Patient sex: M
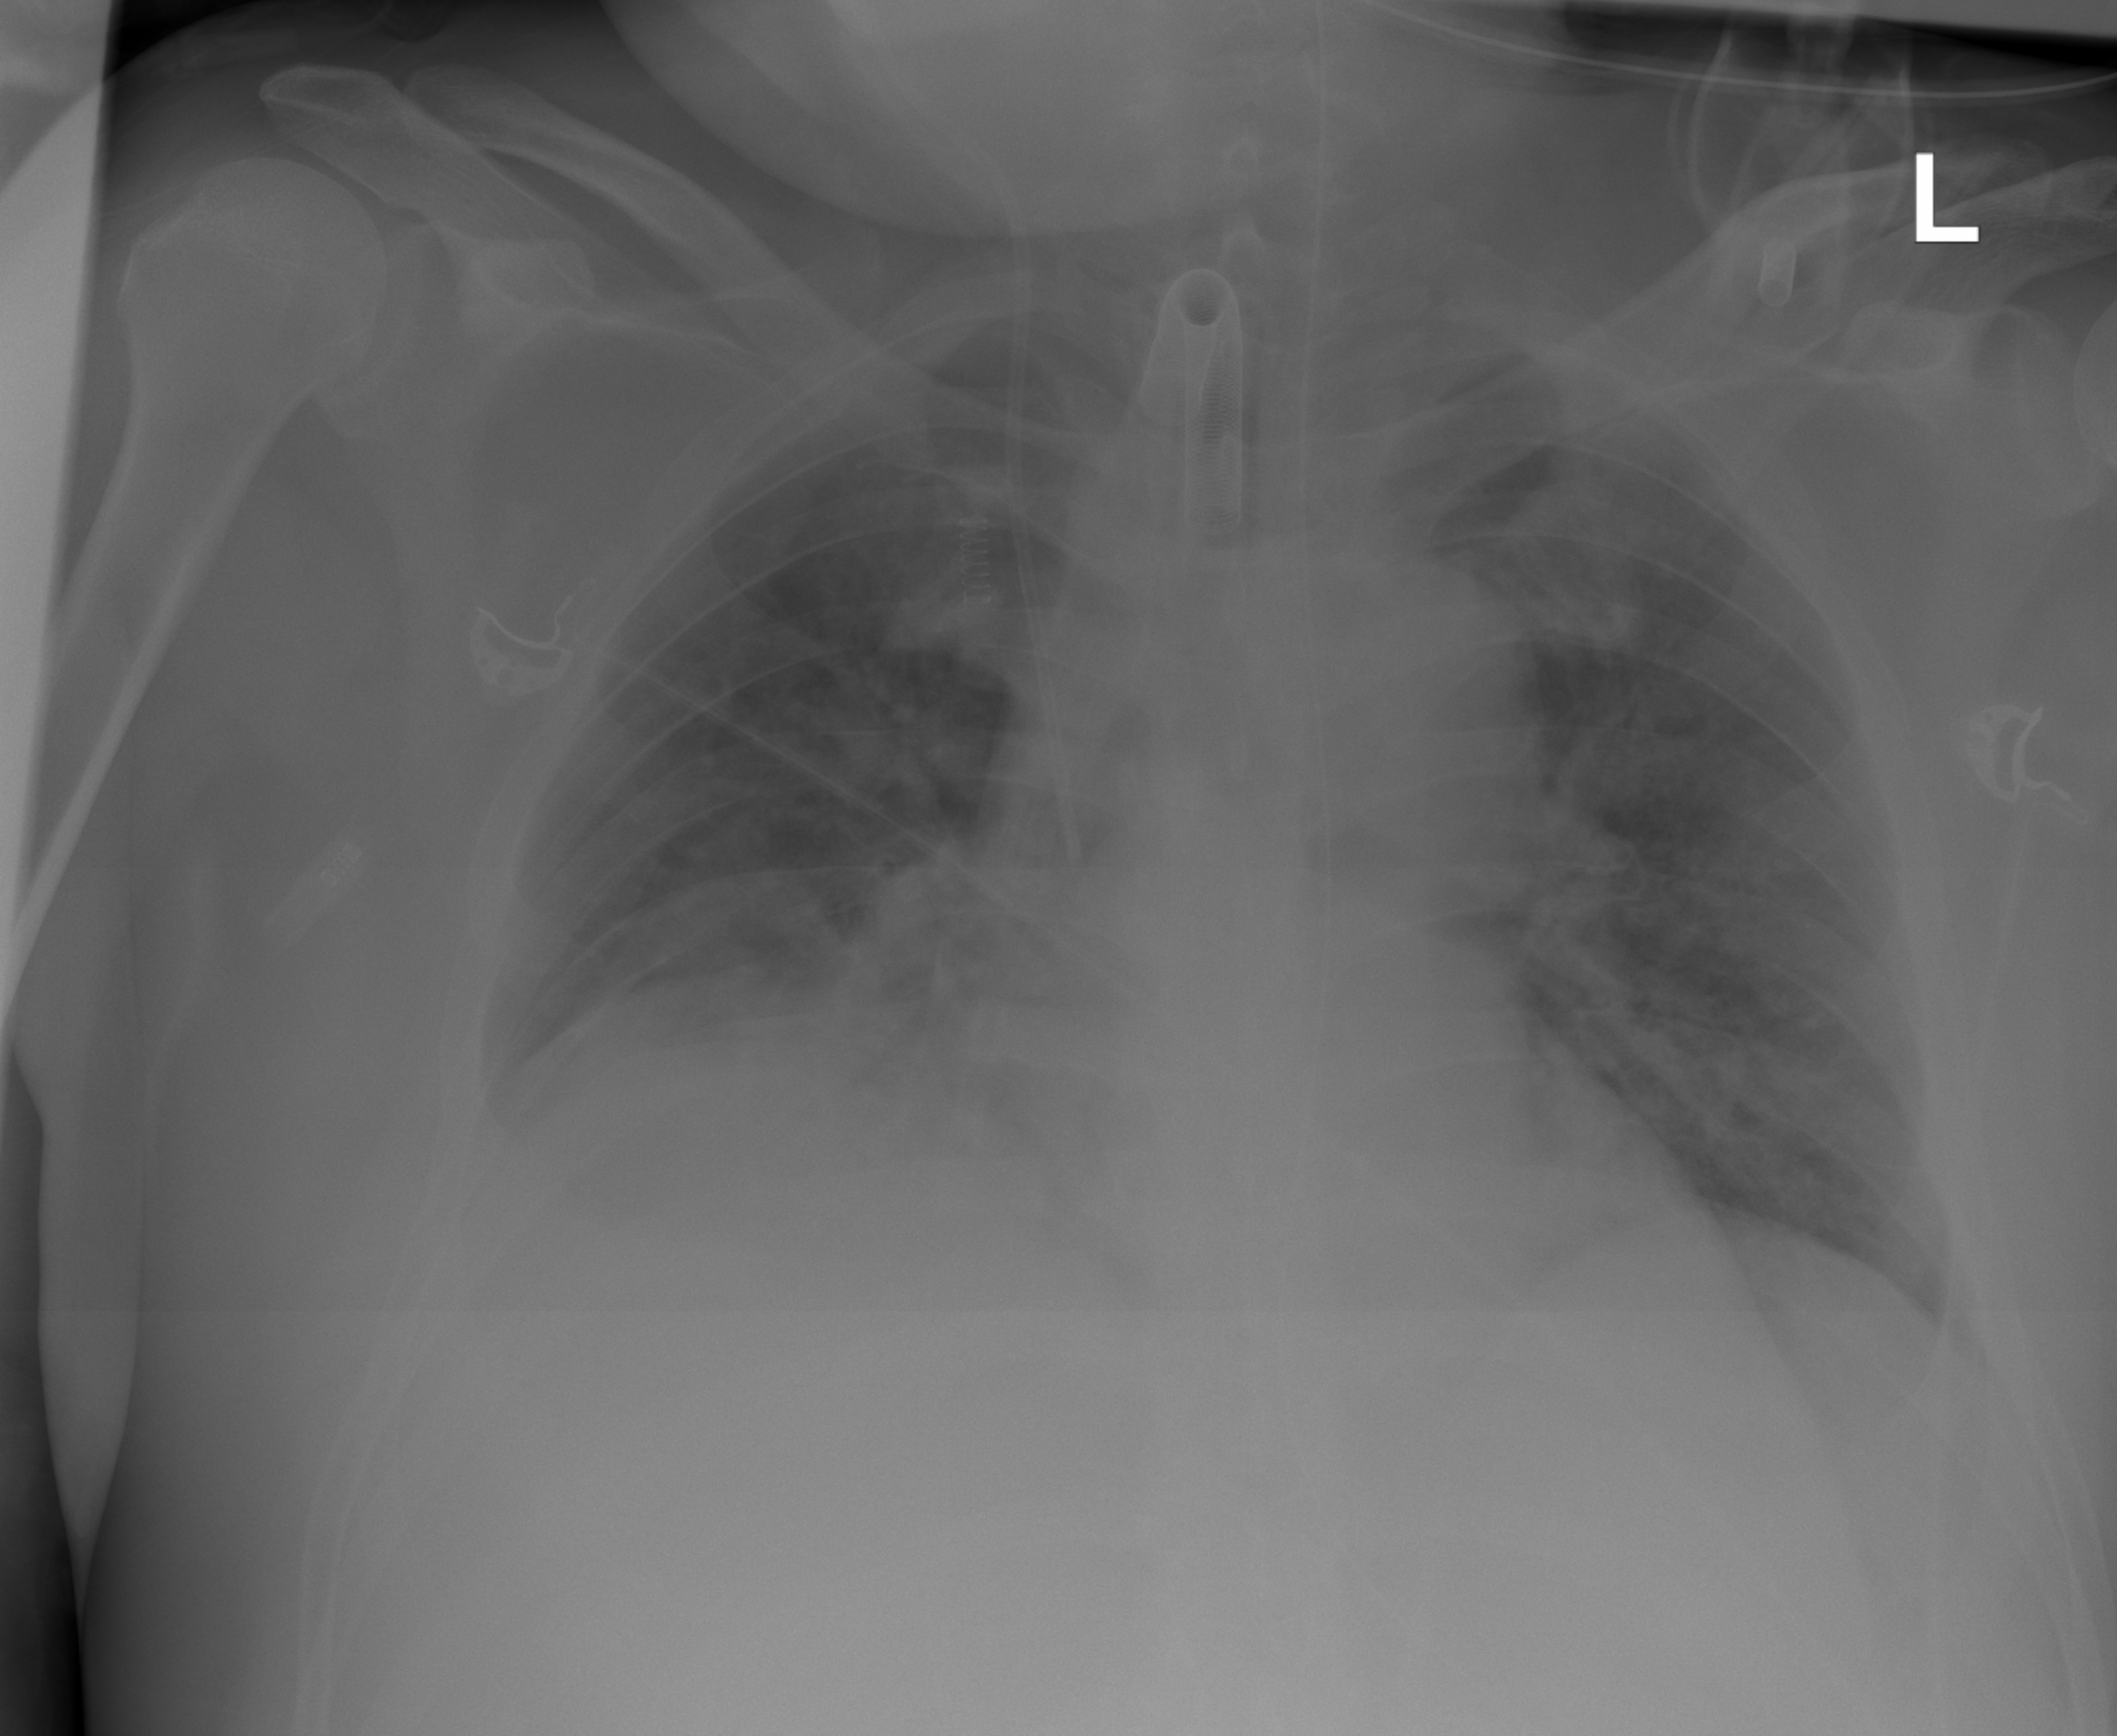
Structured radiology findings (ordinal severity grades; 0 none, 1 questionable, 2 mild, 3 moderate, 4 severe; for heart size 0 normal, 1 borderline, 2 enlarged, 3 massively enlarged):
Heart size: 2
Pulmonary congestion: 2
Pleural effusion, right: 1
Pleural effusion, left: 0
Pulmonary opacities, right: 2
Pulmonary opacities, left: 2
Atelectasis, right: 2
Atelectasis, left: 2